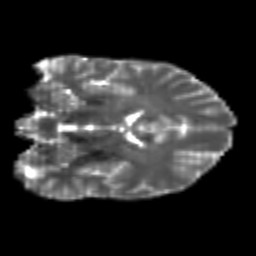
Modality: T2w
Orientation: coronal
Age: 24
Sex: male
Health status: healthy
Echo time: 0.074 s